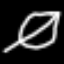
Label: leaf